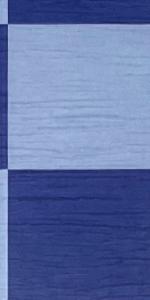
Label: Empty